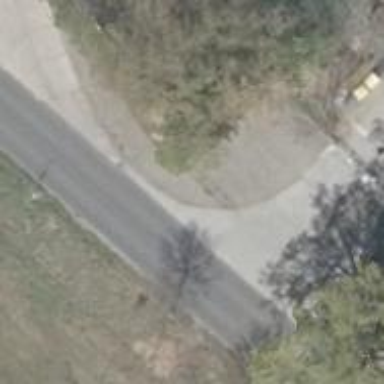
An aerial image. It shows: Tertiary road with asphalt surface.